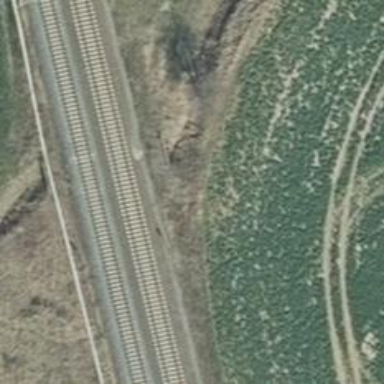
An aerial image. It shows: Railway signal.